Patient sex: M
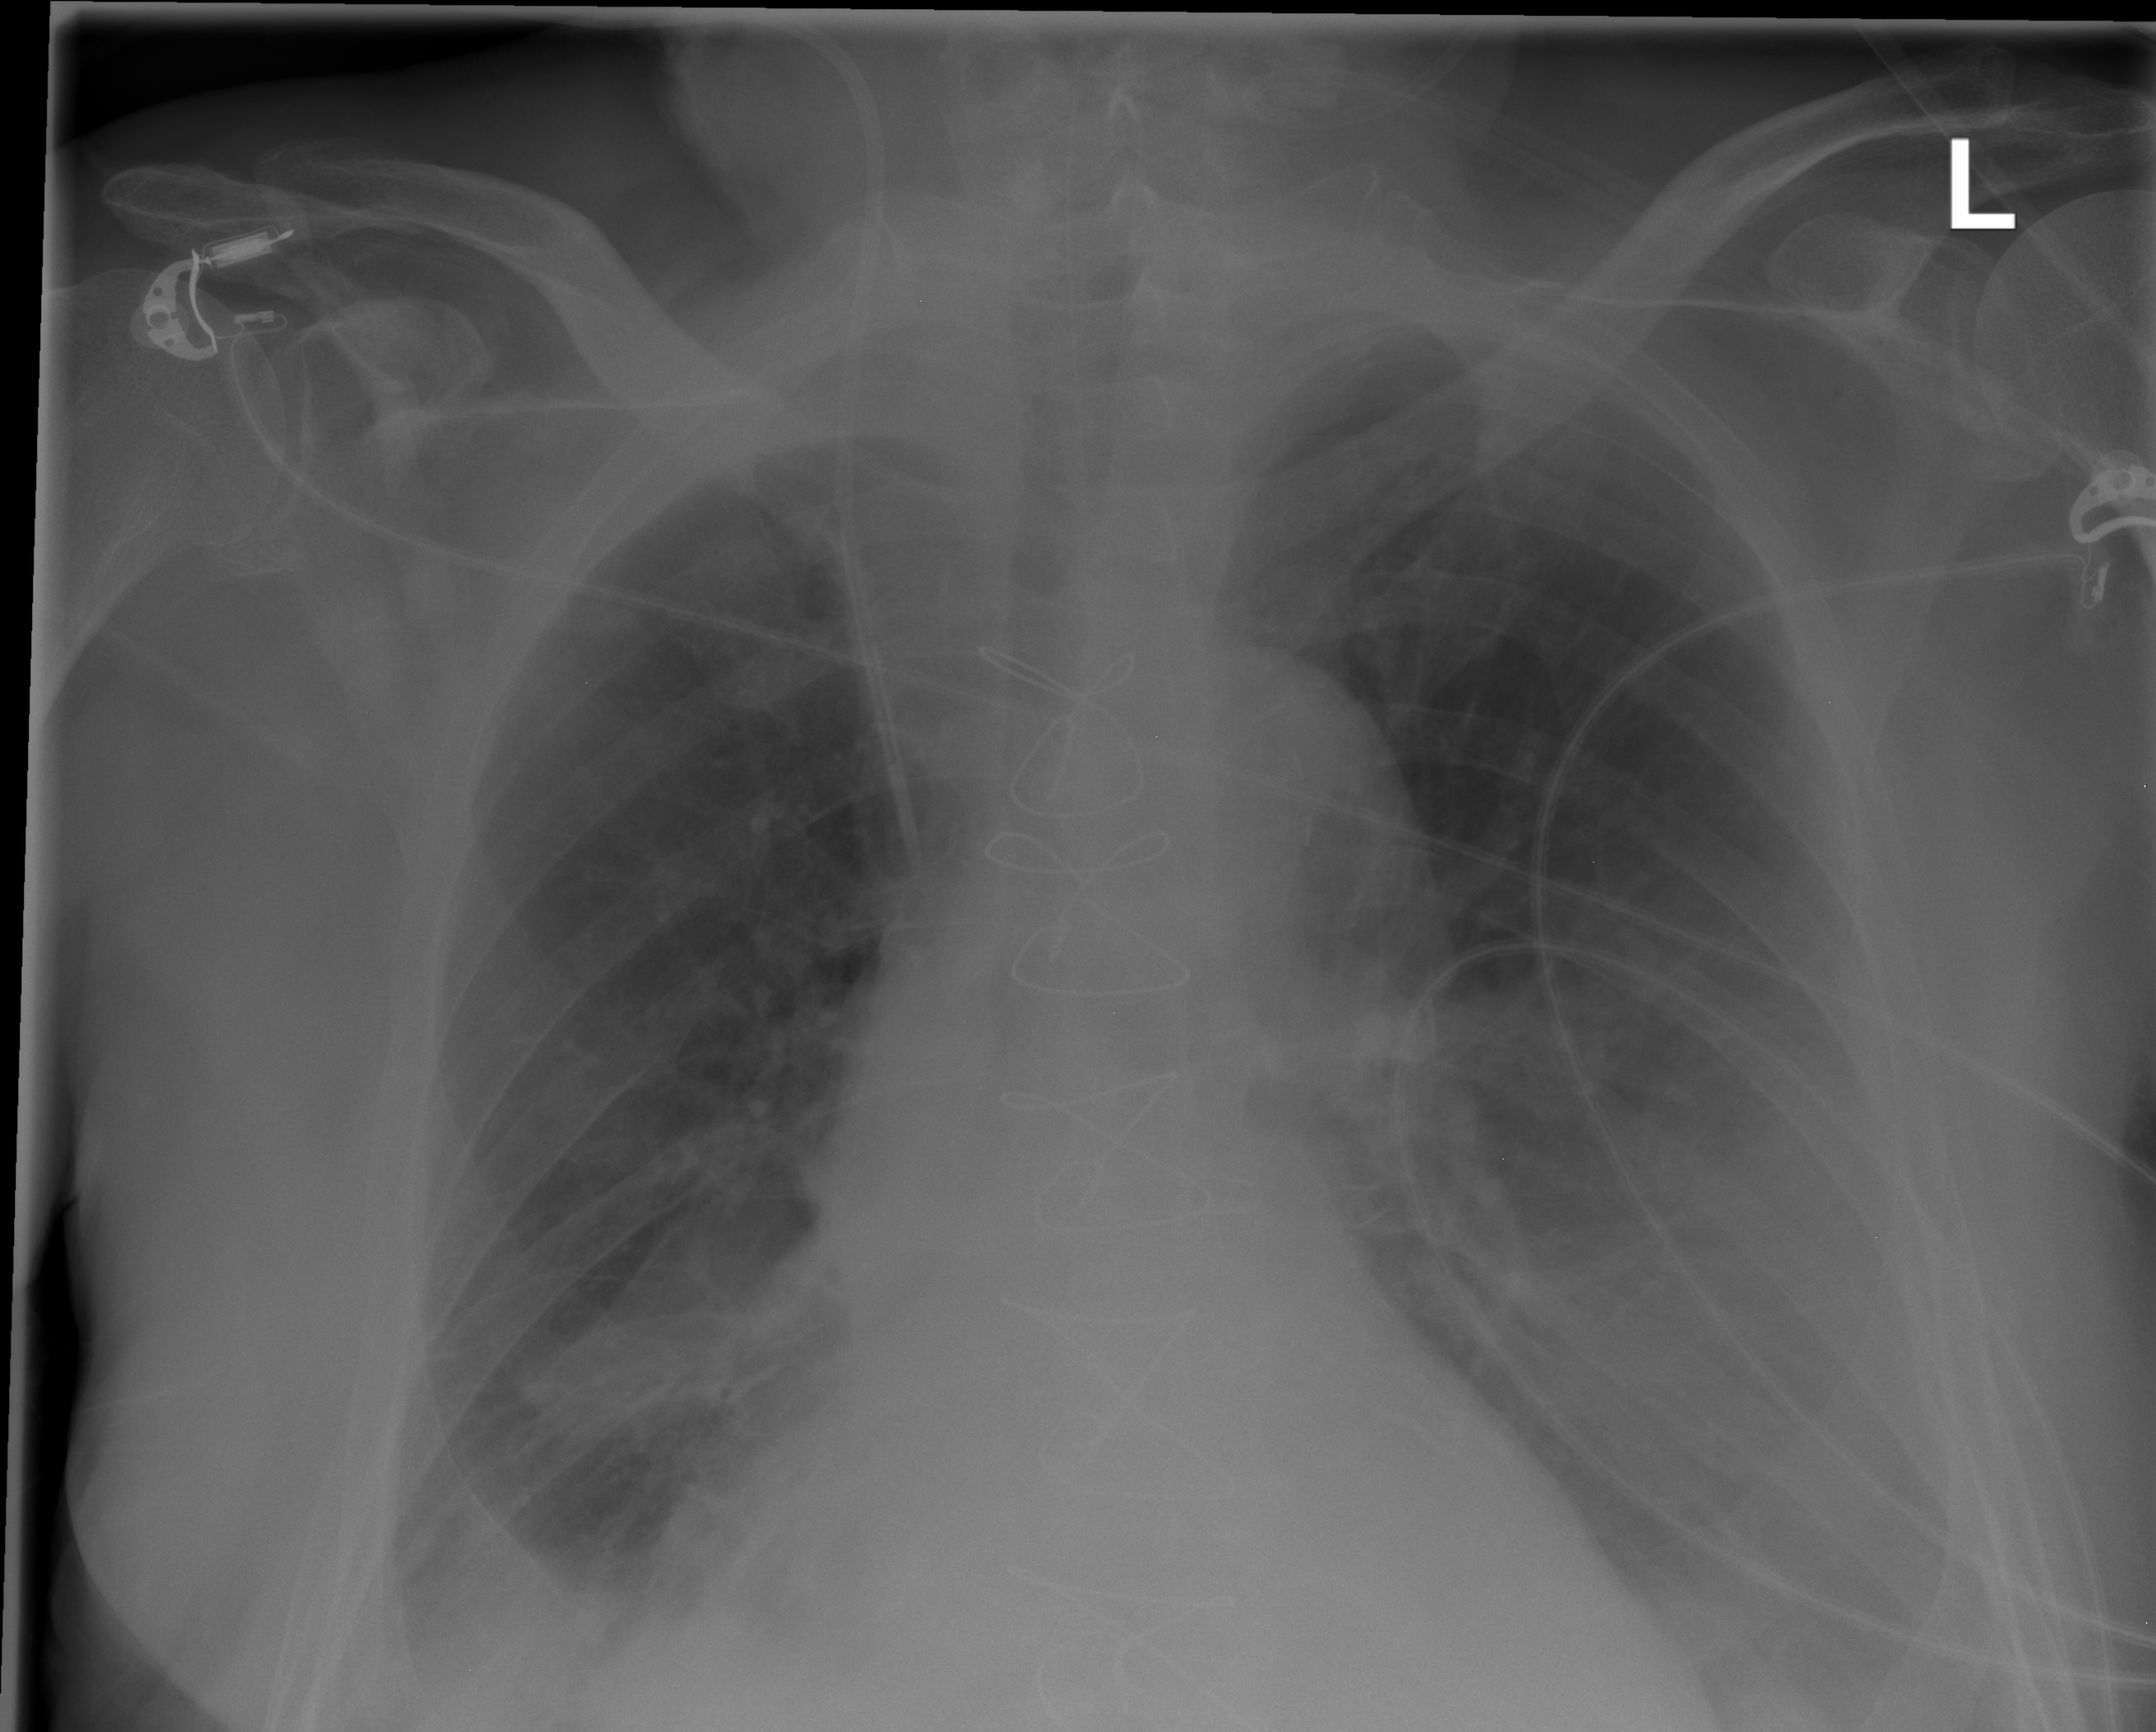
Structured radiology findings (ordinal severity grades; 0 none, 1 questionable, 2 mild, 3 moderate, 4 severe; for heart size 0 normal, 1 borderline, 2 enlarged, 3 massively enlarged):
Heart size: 0
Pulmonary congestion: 0
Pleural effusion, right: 2
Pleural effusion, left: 2
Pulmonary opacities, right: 0
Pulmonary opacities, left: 0
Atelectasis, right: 2
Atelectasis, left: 2